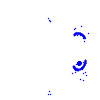
Particle: electron